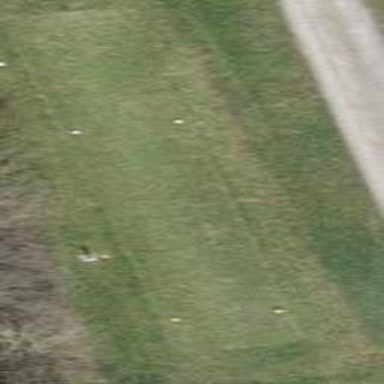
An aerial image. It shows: Grassy area designated as golf tee.